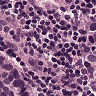
Metastatic tissue present: yes